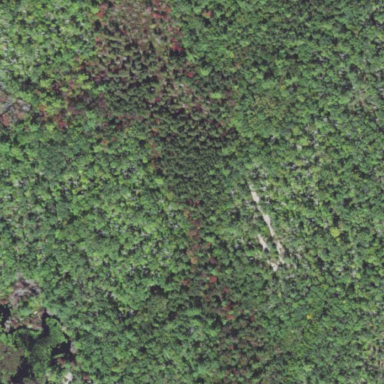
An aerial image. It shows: Woodland with needle-leaved trees.